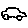
Label: car